Interaction volume radius: 10 \u00c5
Interaction volume height: 35 \u00c5
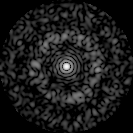
Disorder parameter: 0.8388